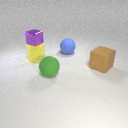
large green rubber sphere to the left of large brown rubber cube